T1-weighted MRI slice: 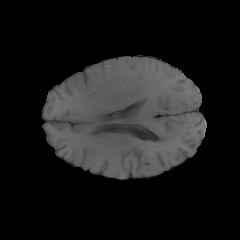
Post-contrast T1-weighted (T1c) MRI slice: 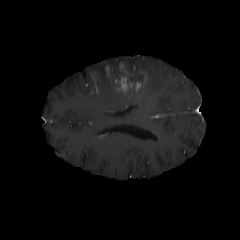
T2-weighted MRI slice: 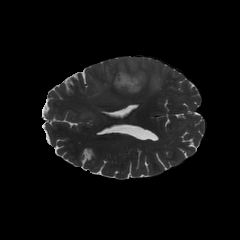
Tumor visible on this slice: yes